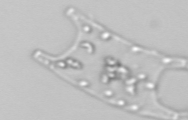
Label: Eucampia